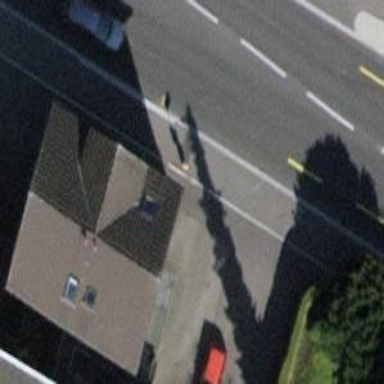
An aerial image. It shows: Bus stop with platform for public transport.